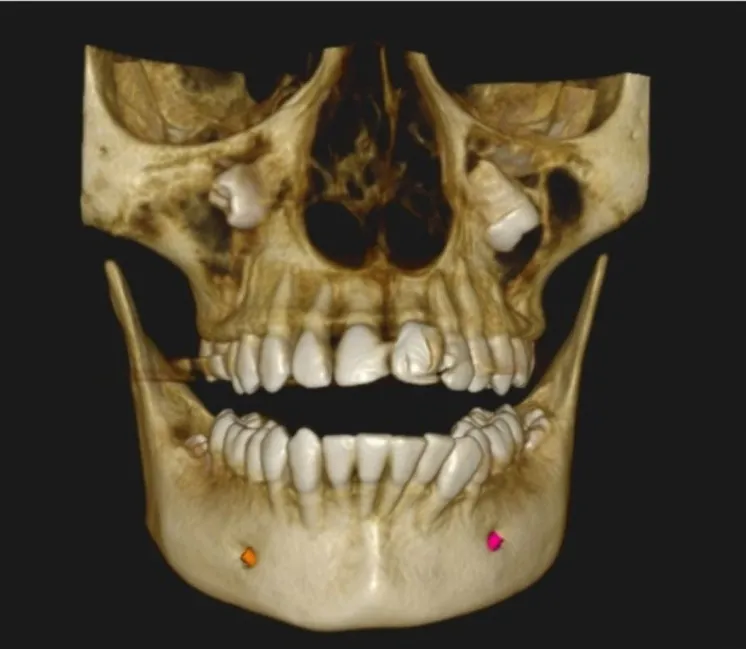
CBCT.
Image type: radiology (ct)